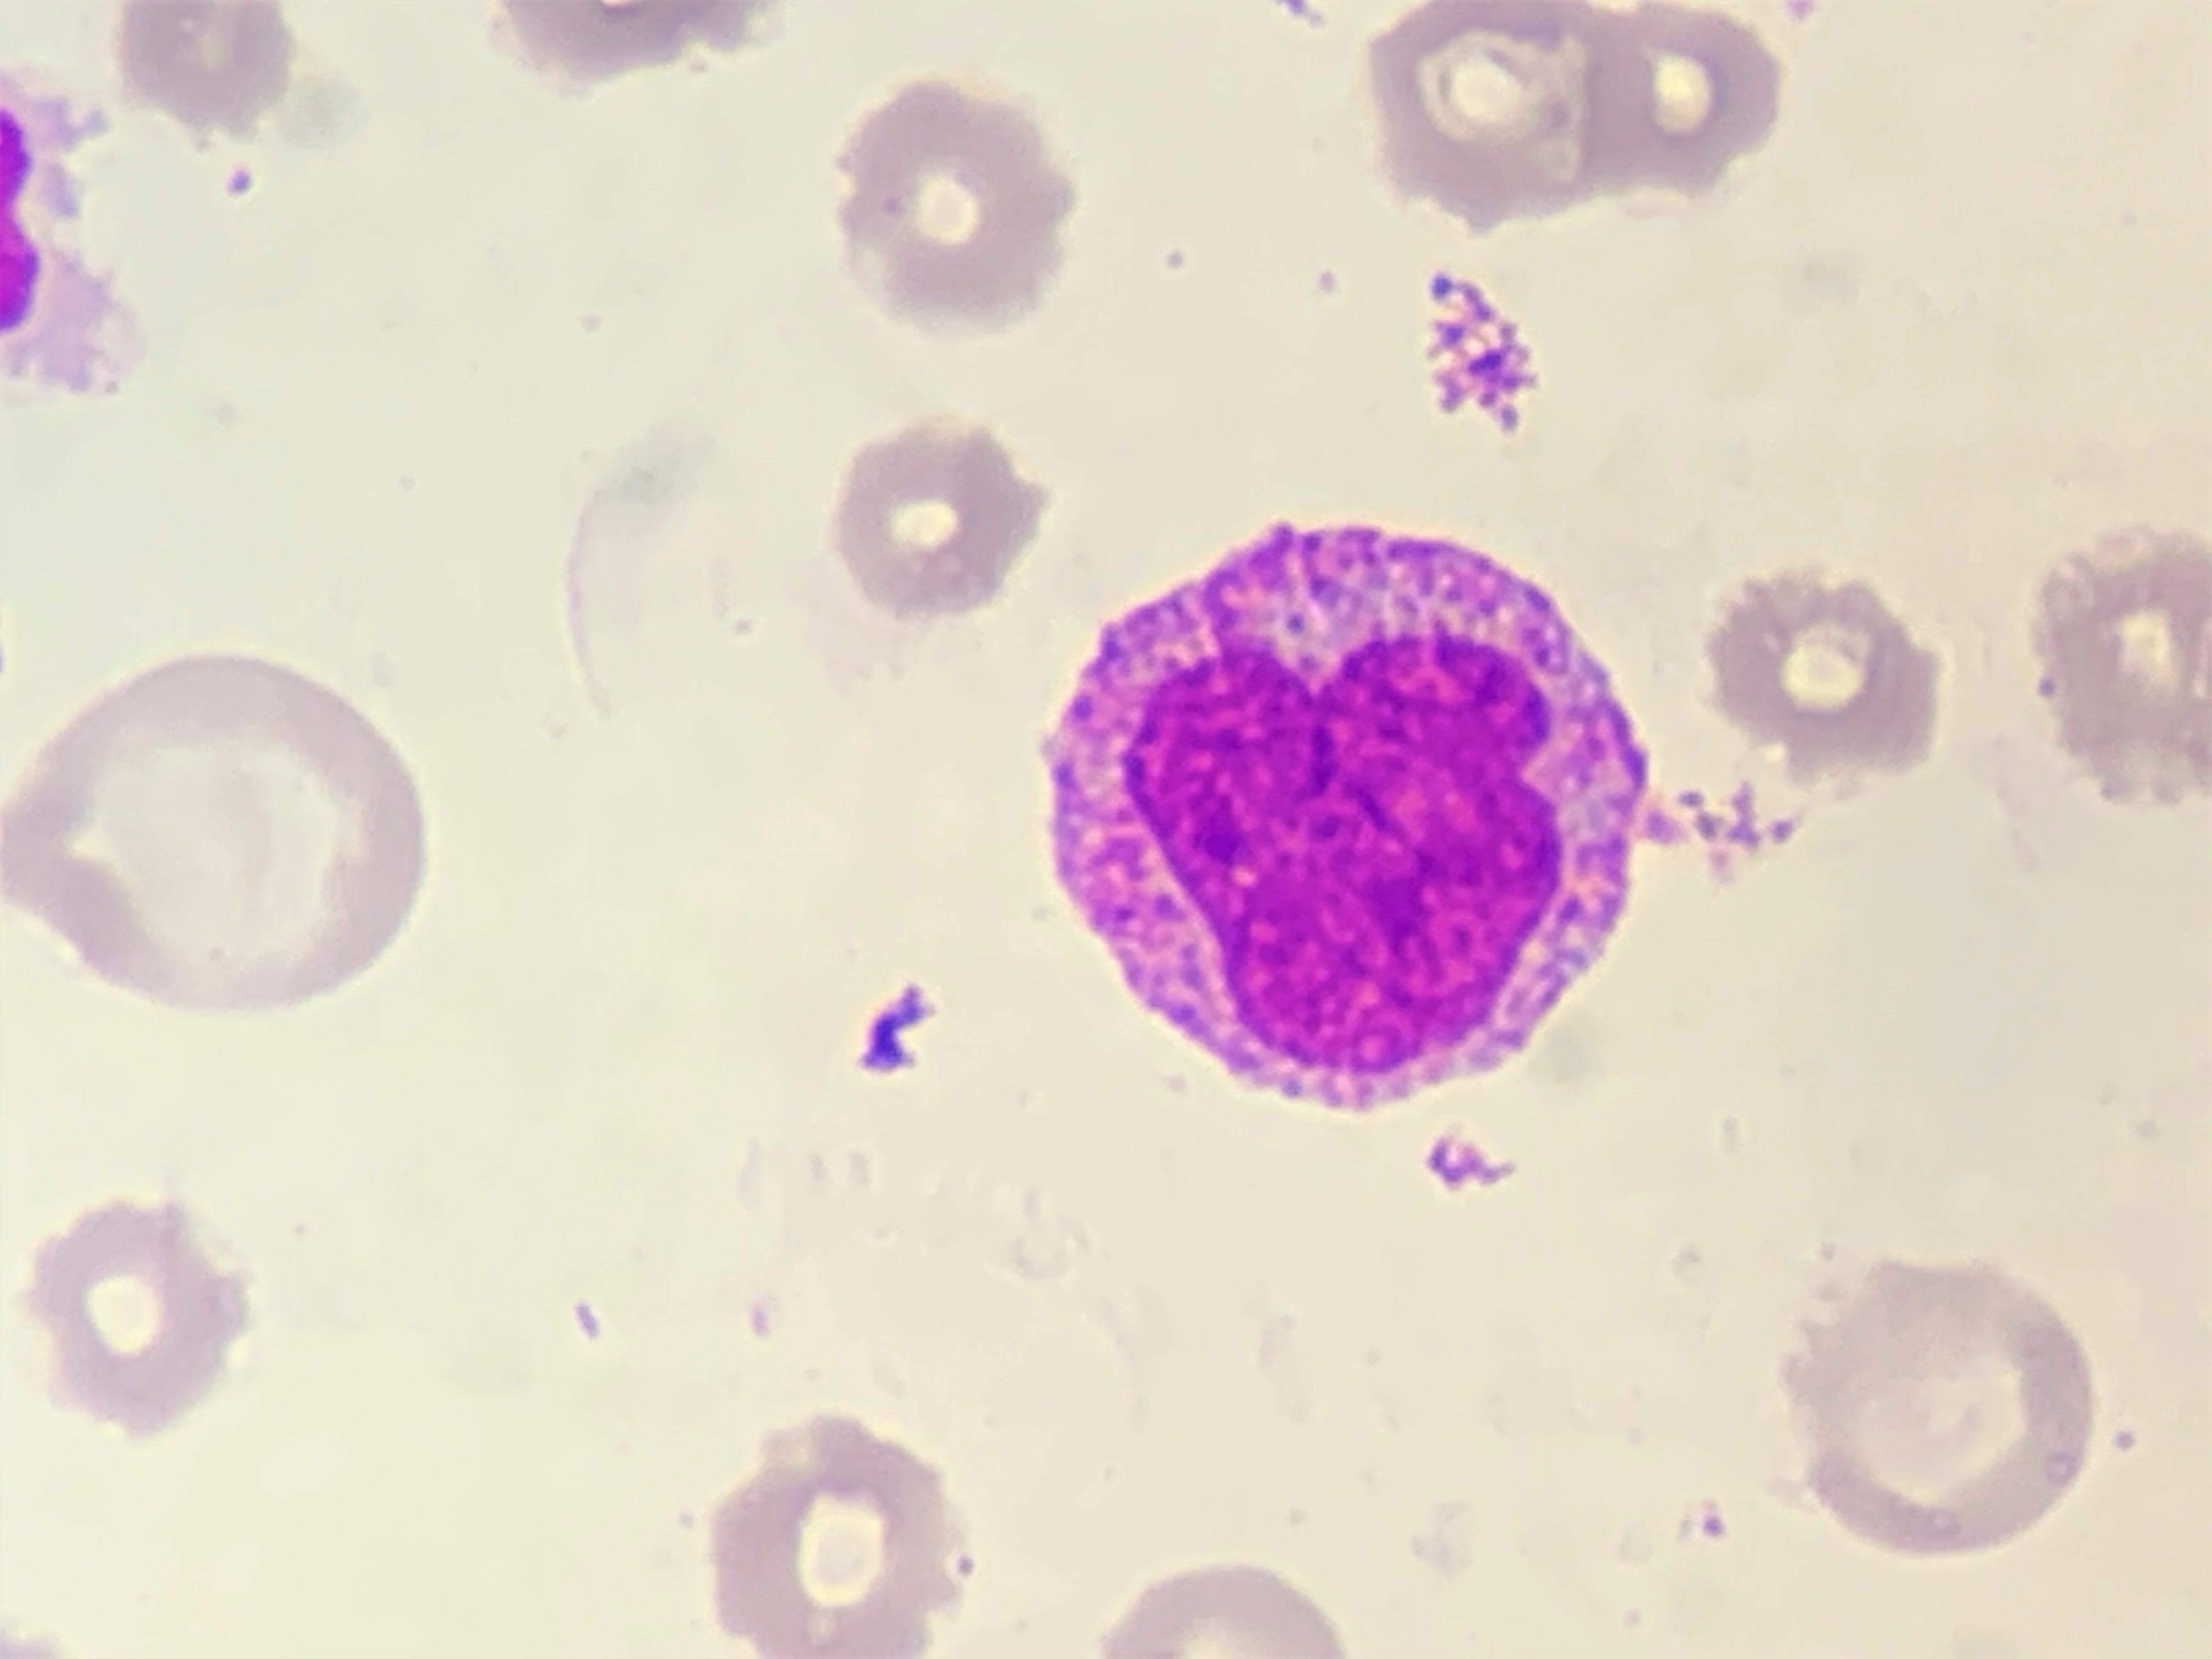
Cell type: MONOCYTES